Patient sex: M
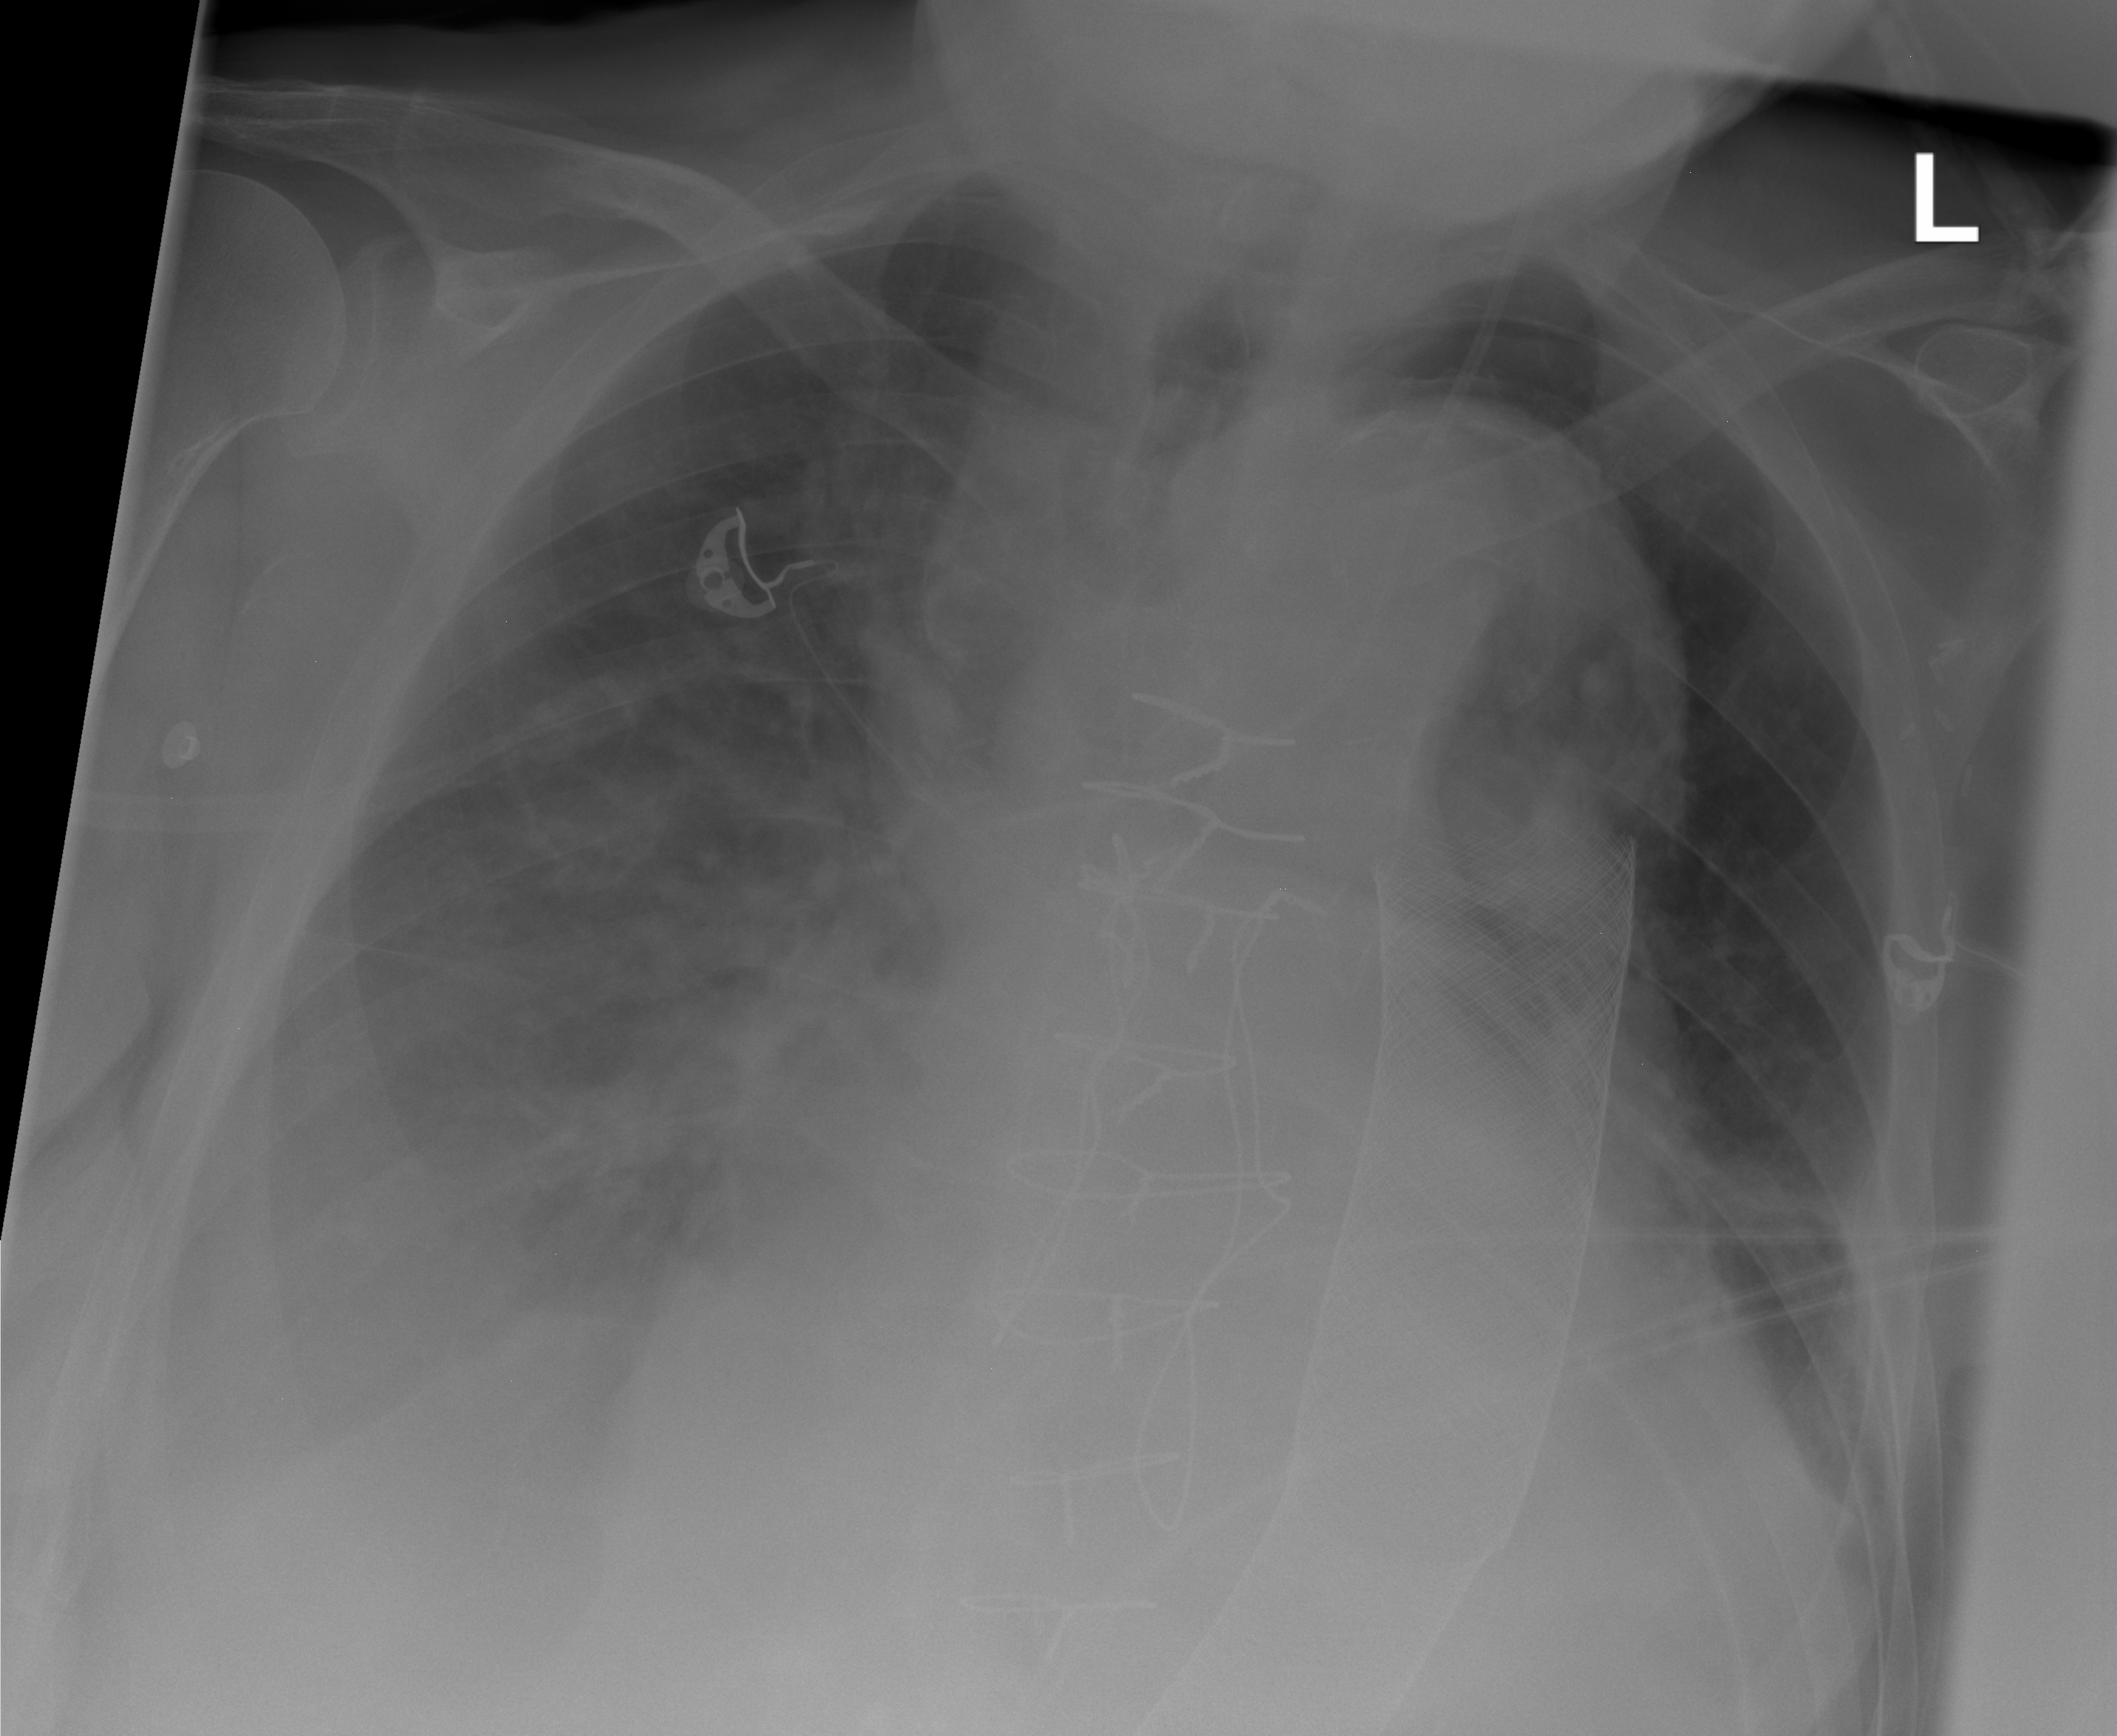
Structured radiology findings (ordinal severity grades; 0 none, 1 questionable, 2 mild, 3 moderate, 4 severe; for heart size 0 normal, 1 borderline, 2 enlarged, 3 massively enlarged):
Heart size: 2
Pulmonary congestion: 2
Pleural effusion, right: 2
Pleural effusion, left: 0
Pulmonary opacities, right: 0
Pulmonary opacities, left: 0
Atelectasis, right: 2
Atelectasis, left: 0